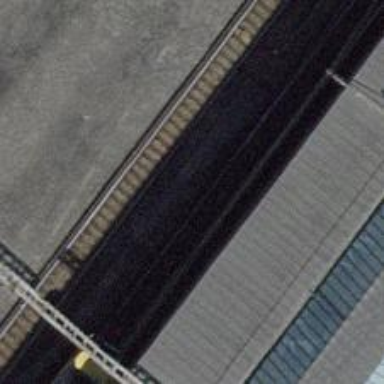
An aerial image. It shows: Railway with electrified contact lines.